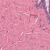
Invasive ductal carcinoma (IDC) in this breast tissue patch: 0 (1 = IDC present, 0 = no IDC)